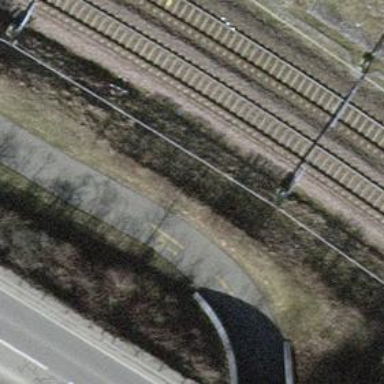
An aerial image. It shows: Tunnel for cyclists to travel through.